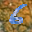
Label: 6